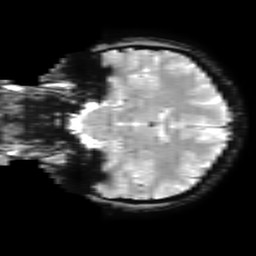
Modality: T2starw
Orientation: coronal
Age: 22
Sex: female
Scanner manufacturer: ge
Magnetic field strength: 3 T
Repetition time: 0.65 s
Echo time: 0.02 s